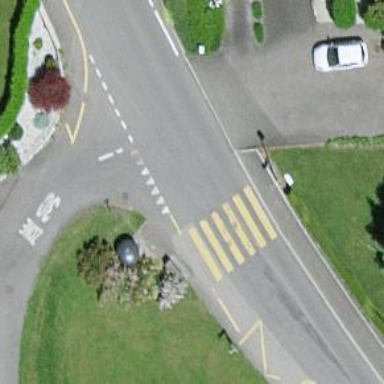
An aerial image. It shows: Zebra crossing on the road.